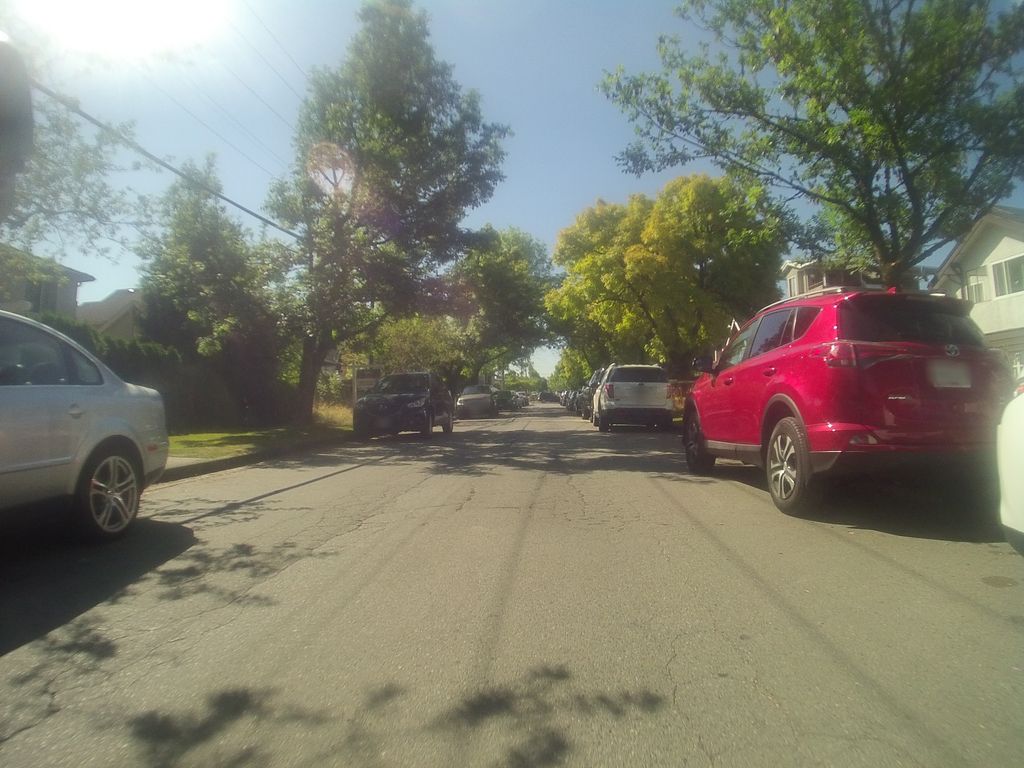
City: vancouver